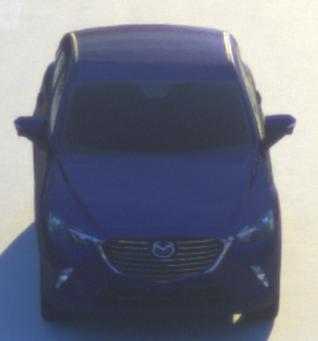
Make: Mazda
Model: CX-3 SKYACTIV-G 120
Detailed model: CX-3 (DK)
Model produced from: 2015/06
Model produced until: 2018/06
Doors: 5
Color: blue
Road condition: dry road
Daytime: sunrise or sunset
Contrast: medium contrast